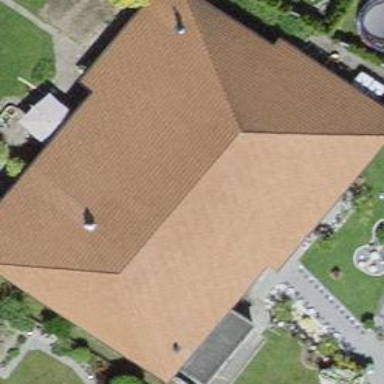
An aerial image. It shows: Building with hipped roof made of roof tiles.